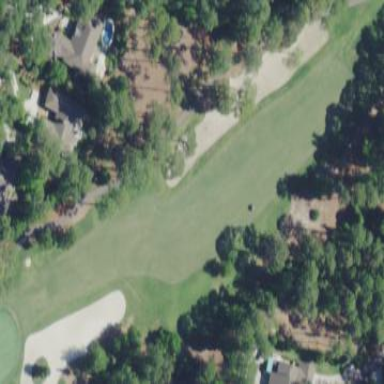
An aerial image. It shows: Sand bunker on golf course.